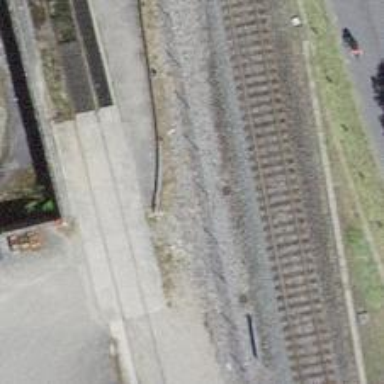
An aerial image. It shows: Disused railway spur with one track.